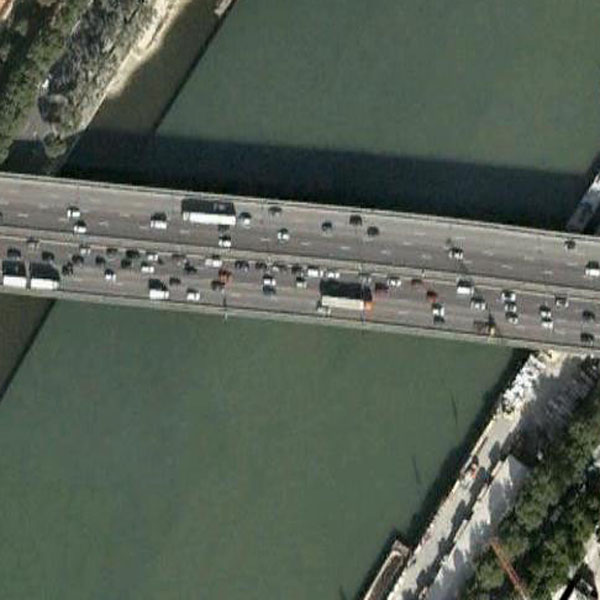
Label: Bridge